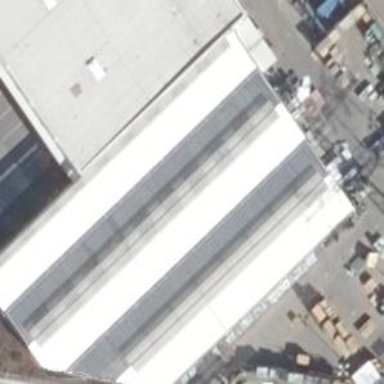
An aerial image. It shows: Commercial building with flat glass roof.